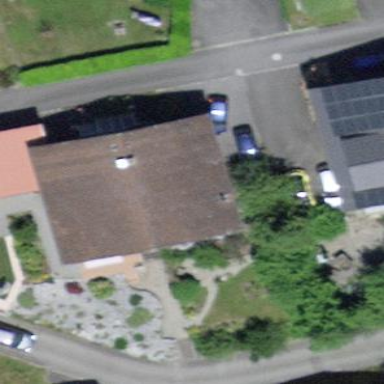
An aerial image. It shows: Residential building.